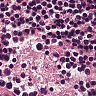
Metastatic tissue present: no